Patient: sex M, age 67
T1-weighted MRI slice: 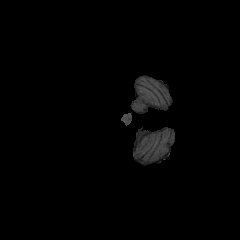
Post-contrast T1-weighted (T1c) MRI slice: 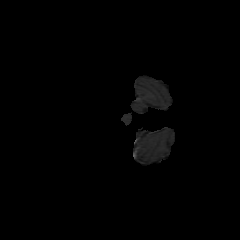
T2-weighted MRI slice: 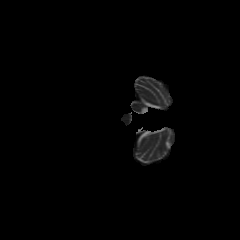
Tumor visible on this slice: no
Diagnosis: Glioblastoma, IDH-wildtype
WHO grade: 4